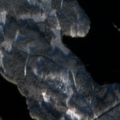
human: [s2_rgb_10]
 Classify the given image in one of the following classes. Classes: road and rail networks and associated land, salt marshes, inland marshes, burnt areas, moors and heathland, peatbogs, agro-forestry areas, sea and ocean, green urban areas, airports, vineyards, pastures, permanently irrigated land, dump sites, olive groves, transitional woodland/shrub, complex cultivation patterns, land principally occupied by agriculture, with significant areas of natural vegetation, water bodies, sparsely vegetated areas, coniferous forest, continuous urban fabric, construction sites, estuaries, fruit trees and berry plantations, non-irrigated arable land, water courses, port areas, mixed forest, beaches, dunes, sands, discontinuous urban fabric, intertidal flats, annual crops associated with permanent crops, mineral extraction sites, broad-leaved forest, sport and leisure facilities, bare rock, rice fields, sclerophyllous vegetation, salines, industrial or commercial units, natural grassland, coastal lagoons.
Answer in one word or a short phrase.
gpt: coniferous forest, transitional woodland/shrub, water bodies